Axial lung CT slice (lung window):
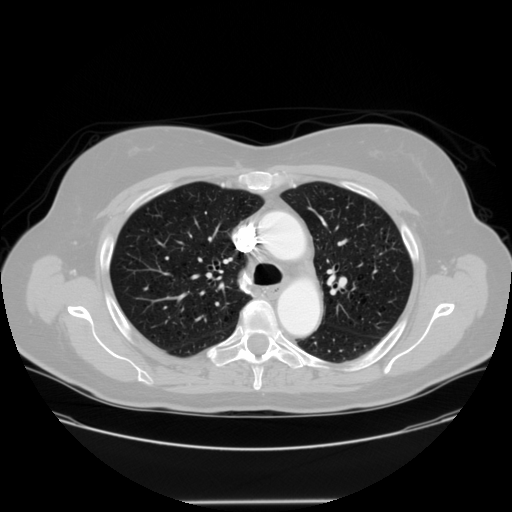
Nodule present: no